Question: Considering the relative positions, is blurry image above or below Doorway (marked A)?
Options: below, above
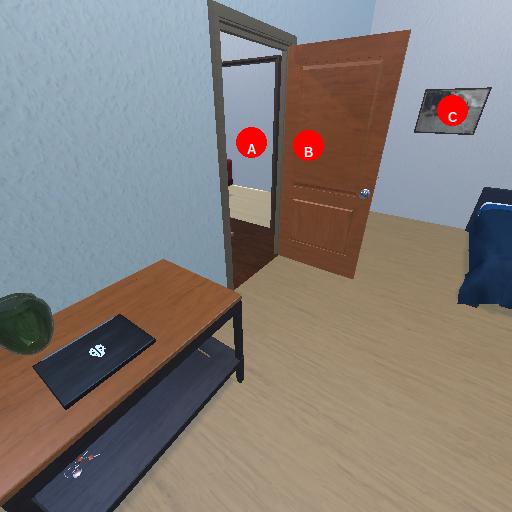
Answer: below